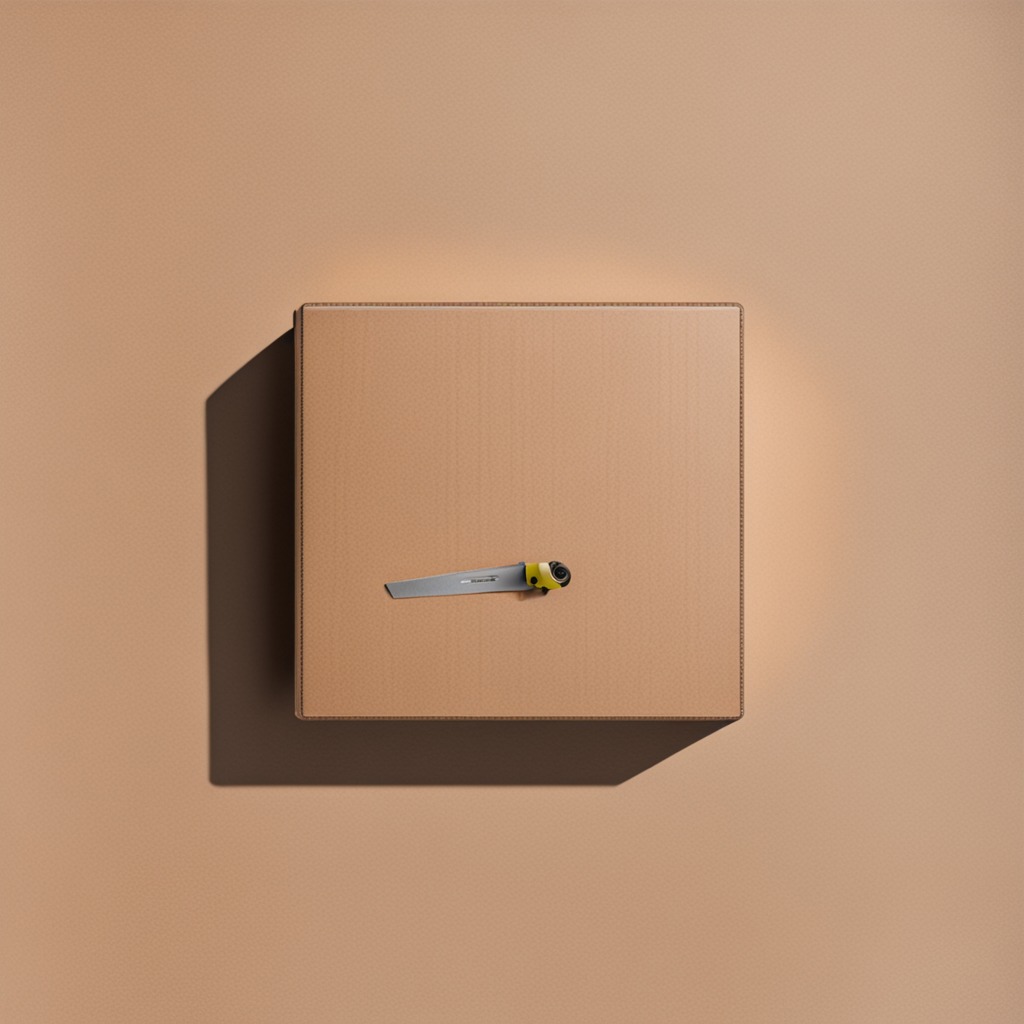
A metal saw is lying on the cardboard box surface.